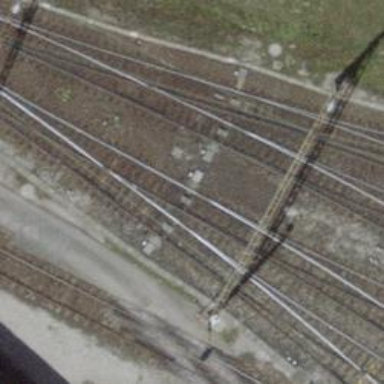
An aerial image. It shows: Railway switch.